Question: im animating the stroke of a circle and it looks something like

i'm making a circle for a background, then i use the same path with thinner stroke to the animation path
'''
CAShapeLayer *minutesBackground = [CAShapeLayer layer];
minutesBackground.path=[UIBezierPath bezierPathWithArcCenter:CGPointMake((screenWidth/2), (radiusMinutes+spacing)) radius:radiusMinutes startAngle:2*M_PI*0-M_PI_2 endAngle:2*M_PI*1-M_PI_2 clockwise:YES].CGPath;
minutesBackground.fillColor = clear;
minutesBackground.strokeColor = [UIColor blackColor].CGColor;
minutesBackground.lineWidth = minutesWidth+2;
minutesCircle = [CAShapeLayer layer];
minutesCircle.path=minutesBackground.path;
minutesCircle.fillColor=clear;
minutesCircle.strokeColor=[UIColor orangeColor].CGColor;
minutesCircle.lineWidth = minutesWidth;
minutesCircle.shadowRadius = 2;
minutesCircle.shadowColor = [UIColor orangeColor].CGColor;
minutesCircle.shadowOpacity = 5;
minutesCircle.shadowOffset = CGSizeMake(0.0, 0.0);
'''
the animation is something i've found on the interwebs :)
'''
minutesAnimation = [CABasicAnimation animationWithKeyPath:@"strokeEnd"];
minutesAnimation.duration = work;
minutesAnimation.repeatDuration=work;
minutesAnimation.removedOnCompletion=YES;
minutesAnimation.fillMode = kCAFillModeRemoved;
minutesAnimation.fromValue=@(0);
minutesAnimation.toValue=@(1);
minutesAnimation.timingFunction=[CAMediaTimingFunction functionWithName:kCAMediaTimingFunctionLinear];
[minutesCircle addAnimation:minutesAnimation forKey:@"drawCircleAnimation"];
'''
if i set it to repeat for a duration, it has the desired effect, it draws, in the end it's removed, and it draws again.
However, i have a button that pops up on animation completion, at the press of that button, i disable it and sets its alpha to 0.0 to hide it, and restart the timer.
when i restart the timer, the previously drawed circle is still there. (some thread issue maybe?)
any help appreciated, not sure if i shared enough code.. let me know if more would help my case :)
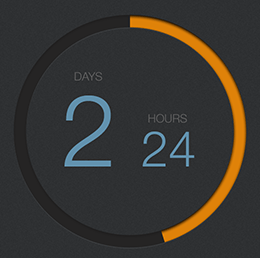
Answer: Are you trying to have the 'minutesCircle' disappear once the animation is done?
If so, the issue is that you've defined your 'minutesCircle' with the default values for 'strokeStart' ('0.0') and 'strokeEnd' ('1.0'). The 'minutesAnimation' is animating the changing of 'strokeEnd' from '0.0' to '1.0'. But, when the animation completes and is removed (because you've specified 'removedOnCompletion' of 'YES' and 'fillMode' of 'kCAFillModeRemoved'), the 'strokeEnd' of the 'minutesCircle' reverts back to it's original value, '1.0' (which means the orange arc will remain visible when animation is removed).
If you want it to make 'minutesCircle' not visible once the animation is done, when you first create the 'minutesCircle', specify that both 'strokeStart' and 'strokeEnd' are '0':
'''
minutesCircle.strokeStart = 0.0;
minutesCircle.strokeEnd = 0.0;
'''
Now, when your animation completes and is removed, the 'strokeEnd' of 'minutesCircle' will revert to value it was originally, i.e. '0.0', i.e. making the orange stroke no longer visible.